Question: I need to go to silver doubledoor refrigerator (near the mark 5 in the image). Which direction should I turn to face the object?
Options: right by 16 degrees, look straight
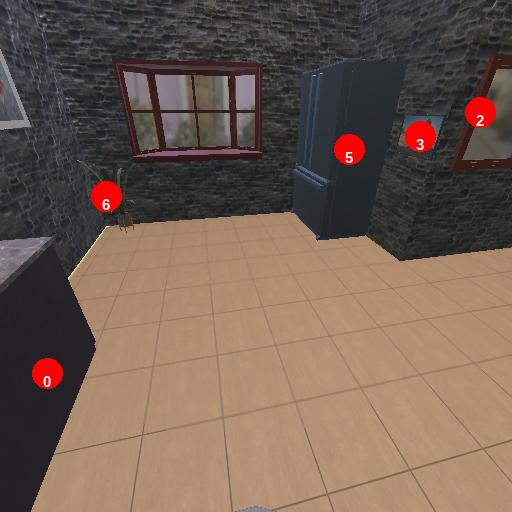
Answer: right by 16 degrees